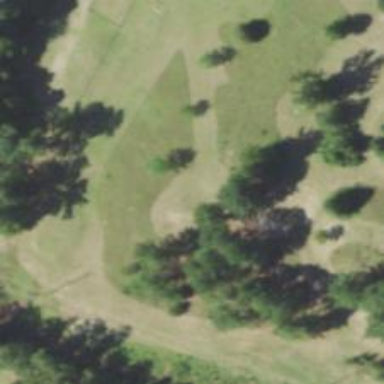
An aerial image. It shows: Disc golf hole.